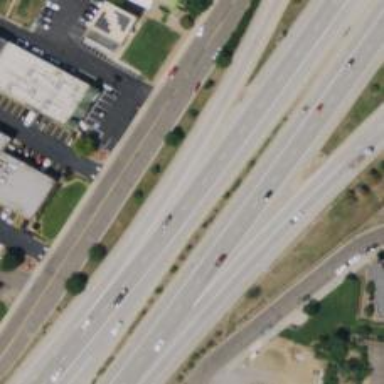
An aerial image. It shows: Trunk highway with expressway features.